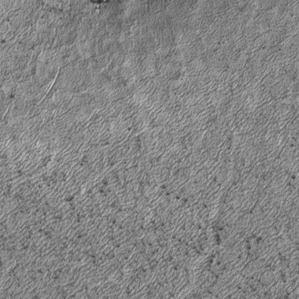
Label: frost